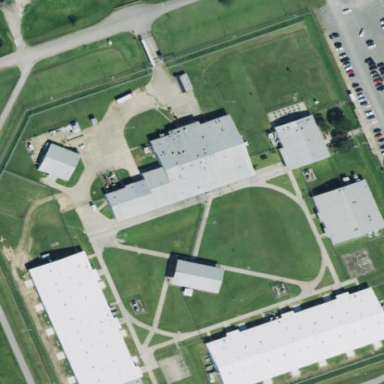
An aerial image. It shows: Prison.